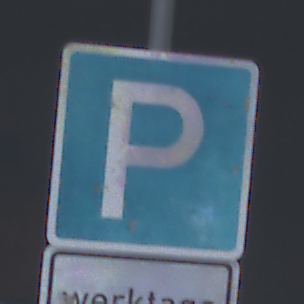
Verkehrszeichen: Parken
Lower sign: ZeitangabenMitBeschraenkungAufWochentage1
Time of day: MorningAfternoon
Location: Outdoor (Suburban)
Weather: Overcast
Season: NotSpecified
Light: Natural